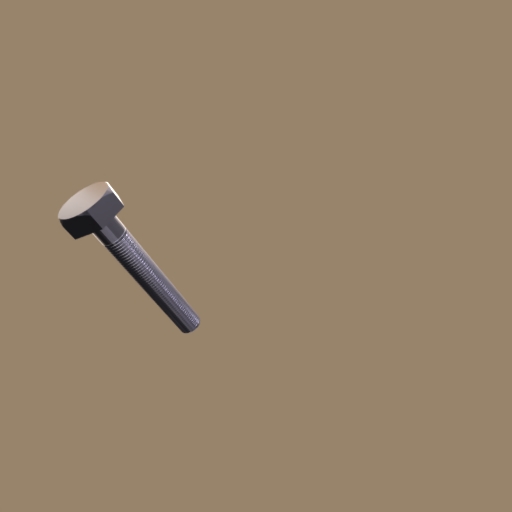
Label: bolt